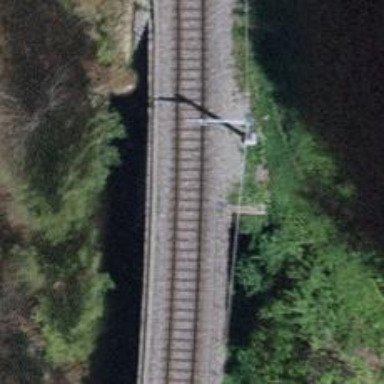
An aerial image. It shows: Bridge with electrified rail tracks and contact line.